Field crop: tomato
Growth stage: 2
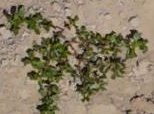
Species: portulaca